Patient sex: F
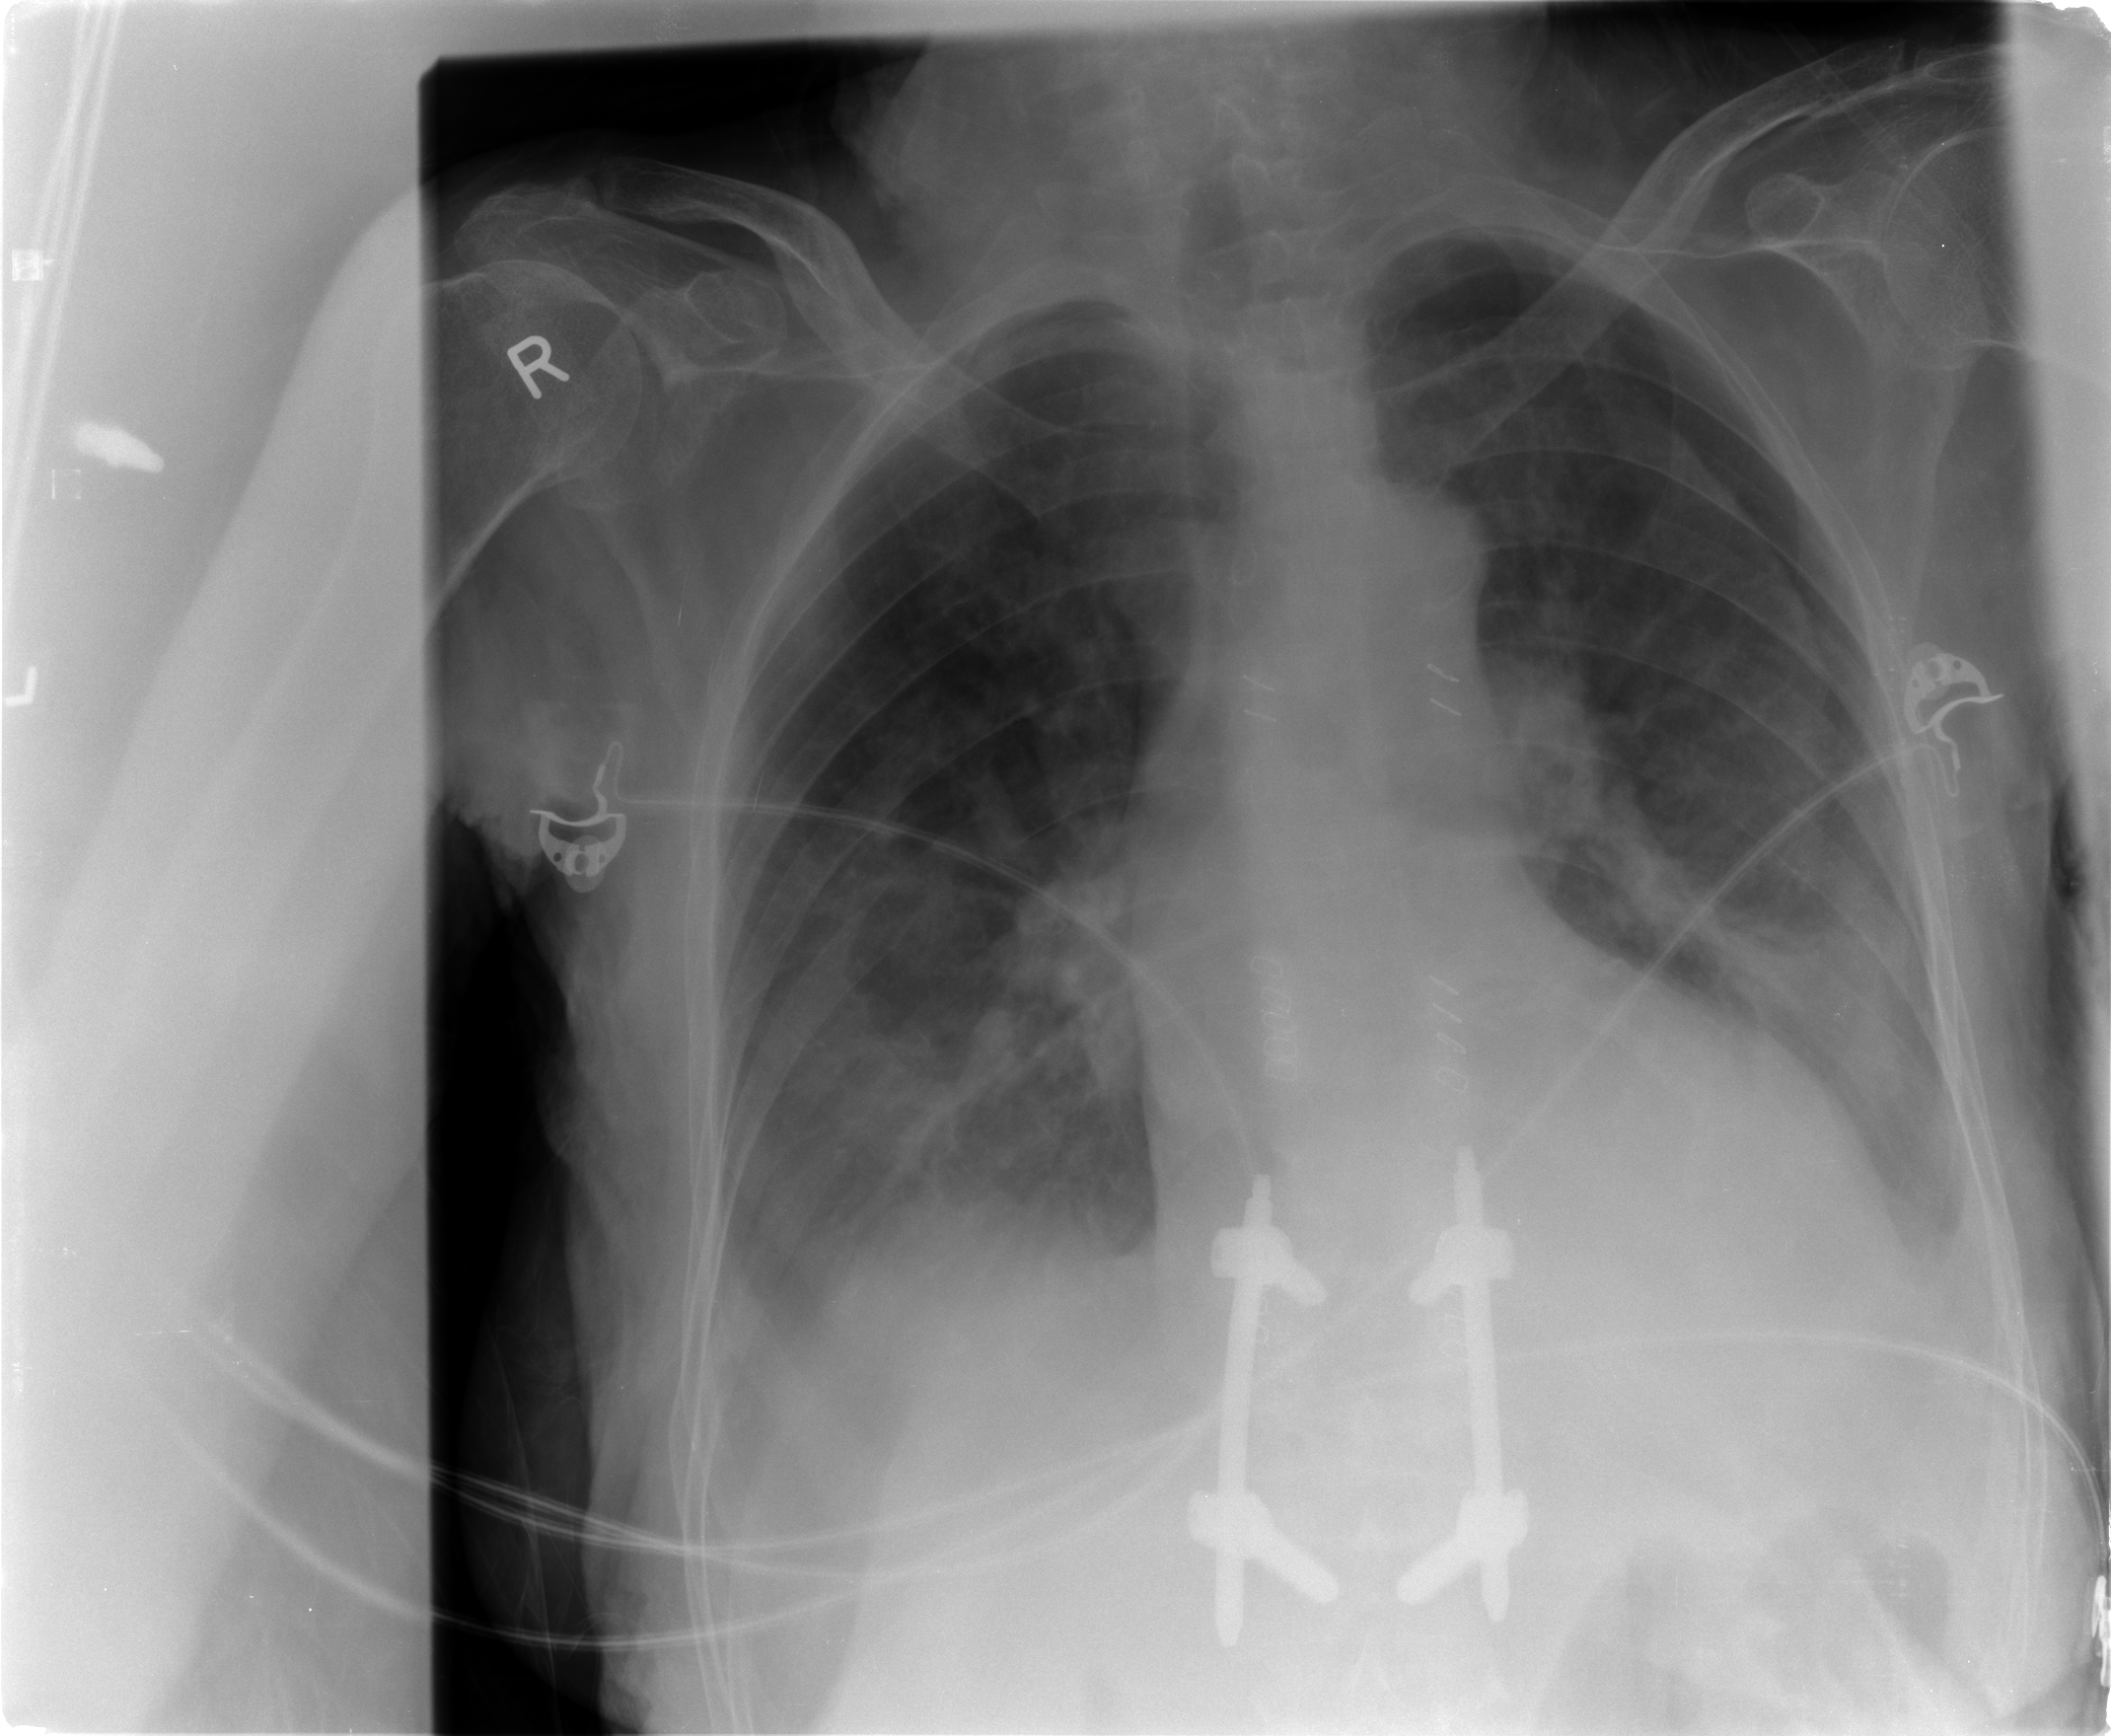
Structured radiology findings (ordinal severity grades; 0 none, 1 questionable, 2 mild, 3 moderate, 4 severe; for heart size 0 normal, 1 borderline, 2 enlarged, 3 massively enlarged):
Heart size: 2
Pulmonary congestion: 2
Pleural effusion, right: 2
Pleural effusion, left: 2
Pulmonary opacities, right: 2
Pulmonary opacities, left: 2
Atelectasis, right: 2
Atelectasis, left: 2